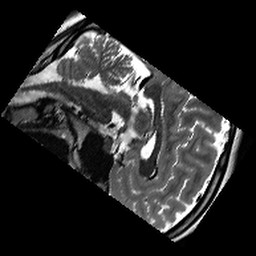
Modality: T2w
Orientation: sagittal
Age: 18
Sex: female